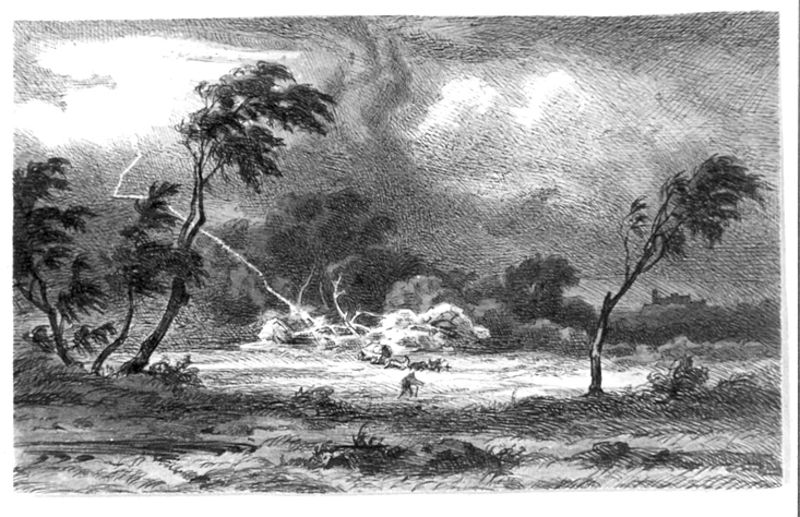
Titel: Gewitterlandschaft mit Blitz
Künstler: Emil Lugo
Standort: Karlsruhe
Institution: Staatliche Kunsthalle Karlsruhe
Schlagwörter: baum, blätter, dunkel, feuer, gewitter, himmel, laub, mann, schatten, wasser, weiß, wolken, baumstämme, bäume, landschaft, menschen, äste, bewegung, grau, hell, kreide, licht, nacht, schwarz, skizze, zeichnung, gebäude, gras, haus, hund, rasen, schloss, tier, tiere, weg, wiese, wolke, barock, mensch, steine, bild, erde, feld, gräser, natur, stamm, wind, zweige, büsche, gehen, sonne, sträucher, figur, person, gebeugt, kontrast, wald, stock, turm, bewegt, holzschnitt, acker, grafik, graphik, herde, klein, herbst, angst, brand, flut, katastrophe, naturgewalt, staffage, sturm, stämme, tornado, unruhe, unwetter, wehen, wetter, striche, bauer, leuchten, flucht, regen, burg, spaziergang, blitze, kohle, gewitterwolken, festung, lichtung, wirbel, druck, druckgraphik, lithographie, schwarz-weiß, schraffur, holzstich, radierung, stich, gefahr, schlag, fliehen, bleistift, kunst, bedrohung, erleuchtet, wurzeln, moor, lanschaft, blitz, zeus, wanderer, dramatisch, dramatik, drohend, umwelt, windhose, kupferstich, hirte, donner, umgefallen, biegen, blitzen, blitzeinschlag, schutz, umgestürzt, peitschen, kuperstich, straffur, gewitterwolke, aäste, wiß, kaligraphie, kunstwerk, baock, naturgewalten, erhellt, donnern, einschlag, verlorenheit, gewittersturm, brennt, naturereignis, blitzschlag, schutzlos, er, #licht, biltz, stuirm, böotu, ewald, einsammer wanderer, gewitterblitz, wiese mann, offenes feld, lebensgefahr, rgwitter, kalligraohie, blizt, rettung vor dem sturm, palmenartig, windgepeitscht, lanschaft ruisdahl